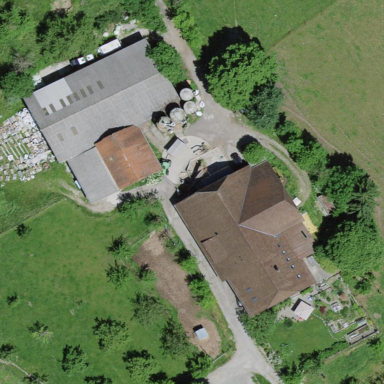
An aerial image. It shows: Farmyard area.